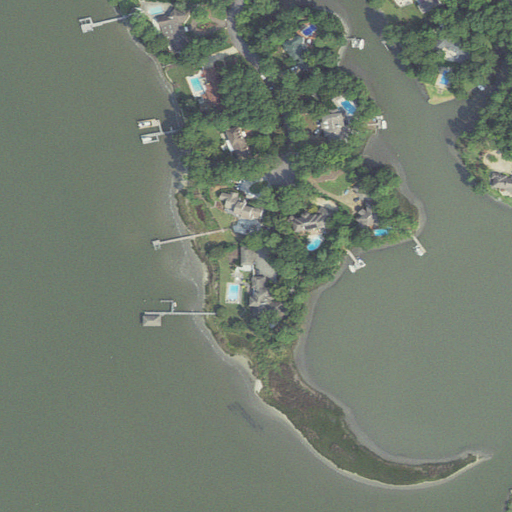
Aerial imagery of island in Virginia named Avery Island containing open water, low intensity development, open development, herbaceous wetlands, evergreen forest, medium intensity development, woody wetlands, and mixed forest